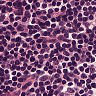
Metastatic tissue present: no